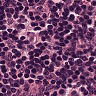
Metastatic tissue present: no